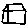
Label: house